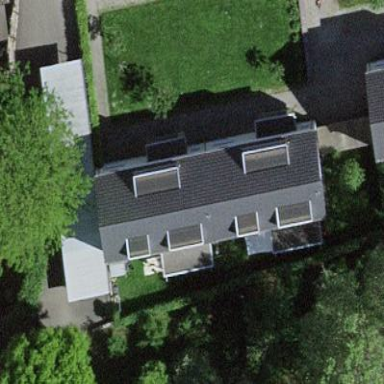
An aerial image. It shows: Terrace building.